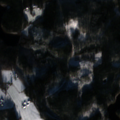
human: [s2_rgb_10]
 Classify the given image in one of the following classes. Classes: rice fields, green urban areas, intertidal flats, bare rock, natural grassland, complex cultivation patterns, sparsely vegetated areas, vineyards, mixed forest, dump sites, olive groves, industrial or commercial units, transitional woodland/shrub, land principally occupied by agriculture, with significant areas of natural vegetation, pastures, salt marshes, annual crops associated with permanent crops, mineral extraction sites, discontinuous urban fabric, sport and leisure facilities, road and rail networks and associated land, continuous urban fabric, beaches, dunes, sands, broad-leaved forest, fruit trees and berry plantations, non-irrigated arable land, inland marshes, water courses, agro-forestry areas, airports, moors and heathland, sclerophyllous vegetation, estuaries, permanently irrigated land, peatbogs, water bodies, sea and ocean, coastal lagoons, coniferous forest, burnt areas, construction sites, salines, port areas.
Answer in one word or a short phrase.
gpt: land principally occupied by agriculture, with significant areas of natural vegetation, coniferous forest, mixed forest, transitional woodland/shrub